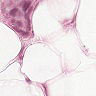
Metastatic tissue present: yes